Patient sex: M
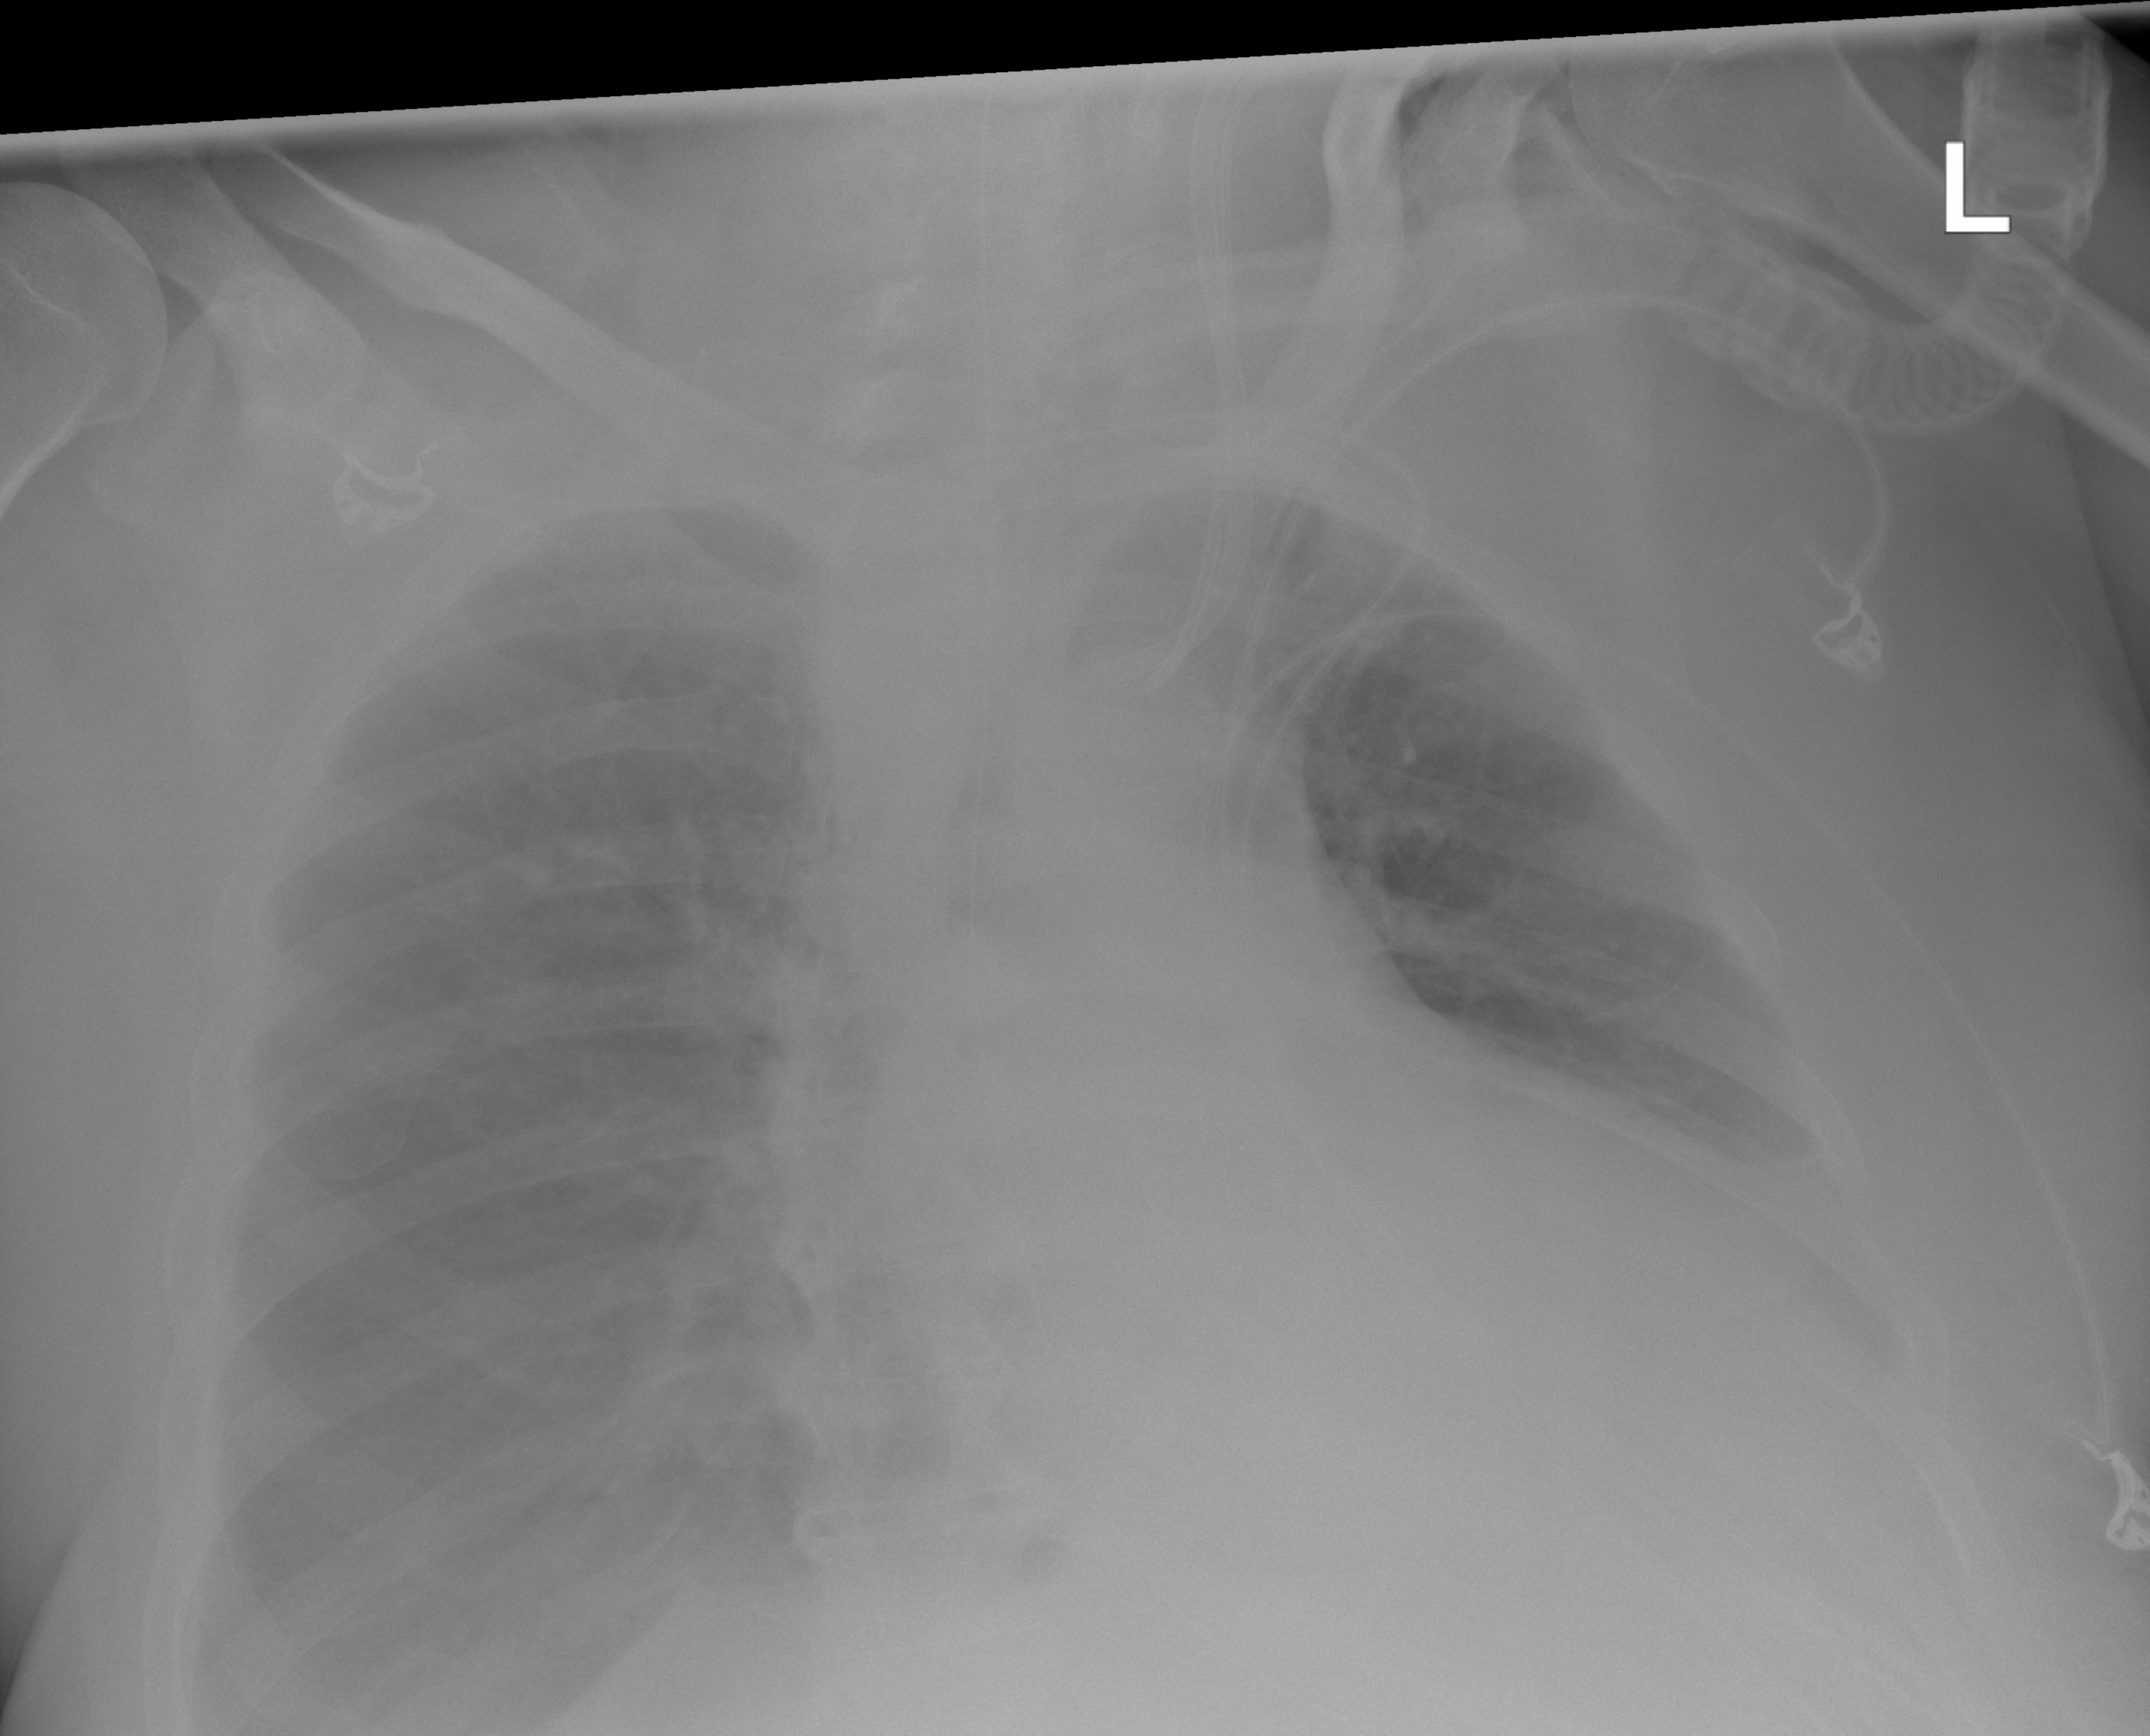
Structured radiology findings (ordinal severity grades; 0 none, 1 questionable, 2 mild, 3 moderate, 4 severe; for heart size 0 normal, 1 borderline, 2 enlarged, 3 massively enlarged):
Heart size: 2
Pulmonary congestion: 0
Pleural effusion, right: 0
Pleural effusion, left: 2
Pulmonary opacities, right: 0
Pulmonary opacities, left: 0
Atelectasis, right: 0
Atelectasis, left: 2